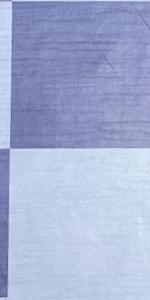
Label: Empty